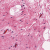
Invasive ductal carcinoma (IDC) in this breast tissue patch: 0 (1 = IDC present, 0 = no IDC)